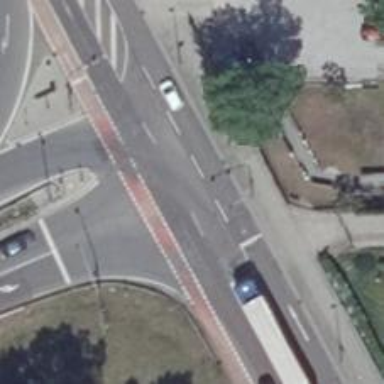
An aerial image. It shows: Road with traffic signals.